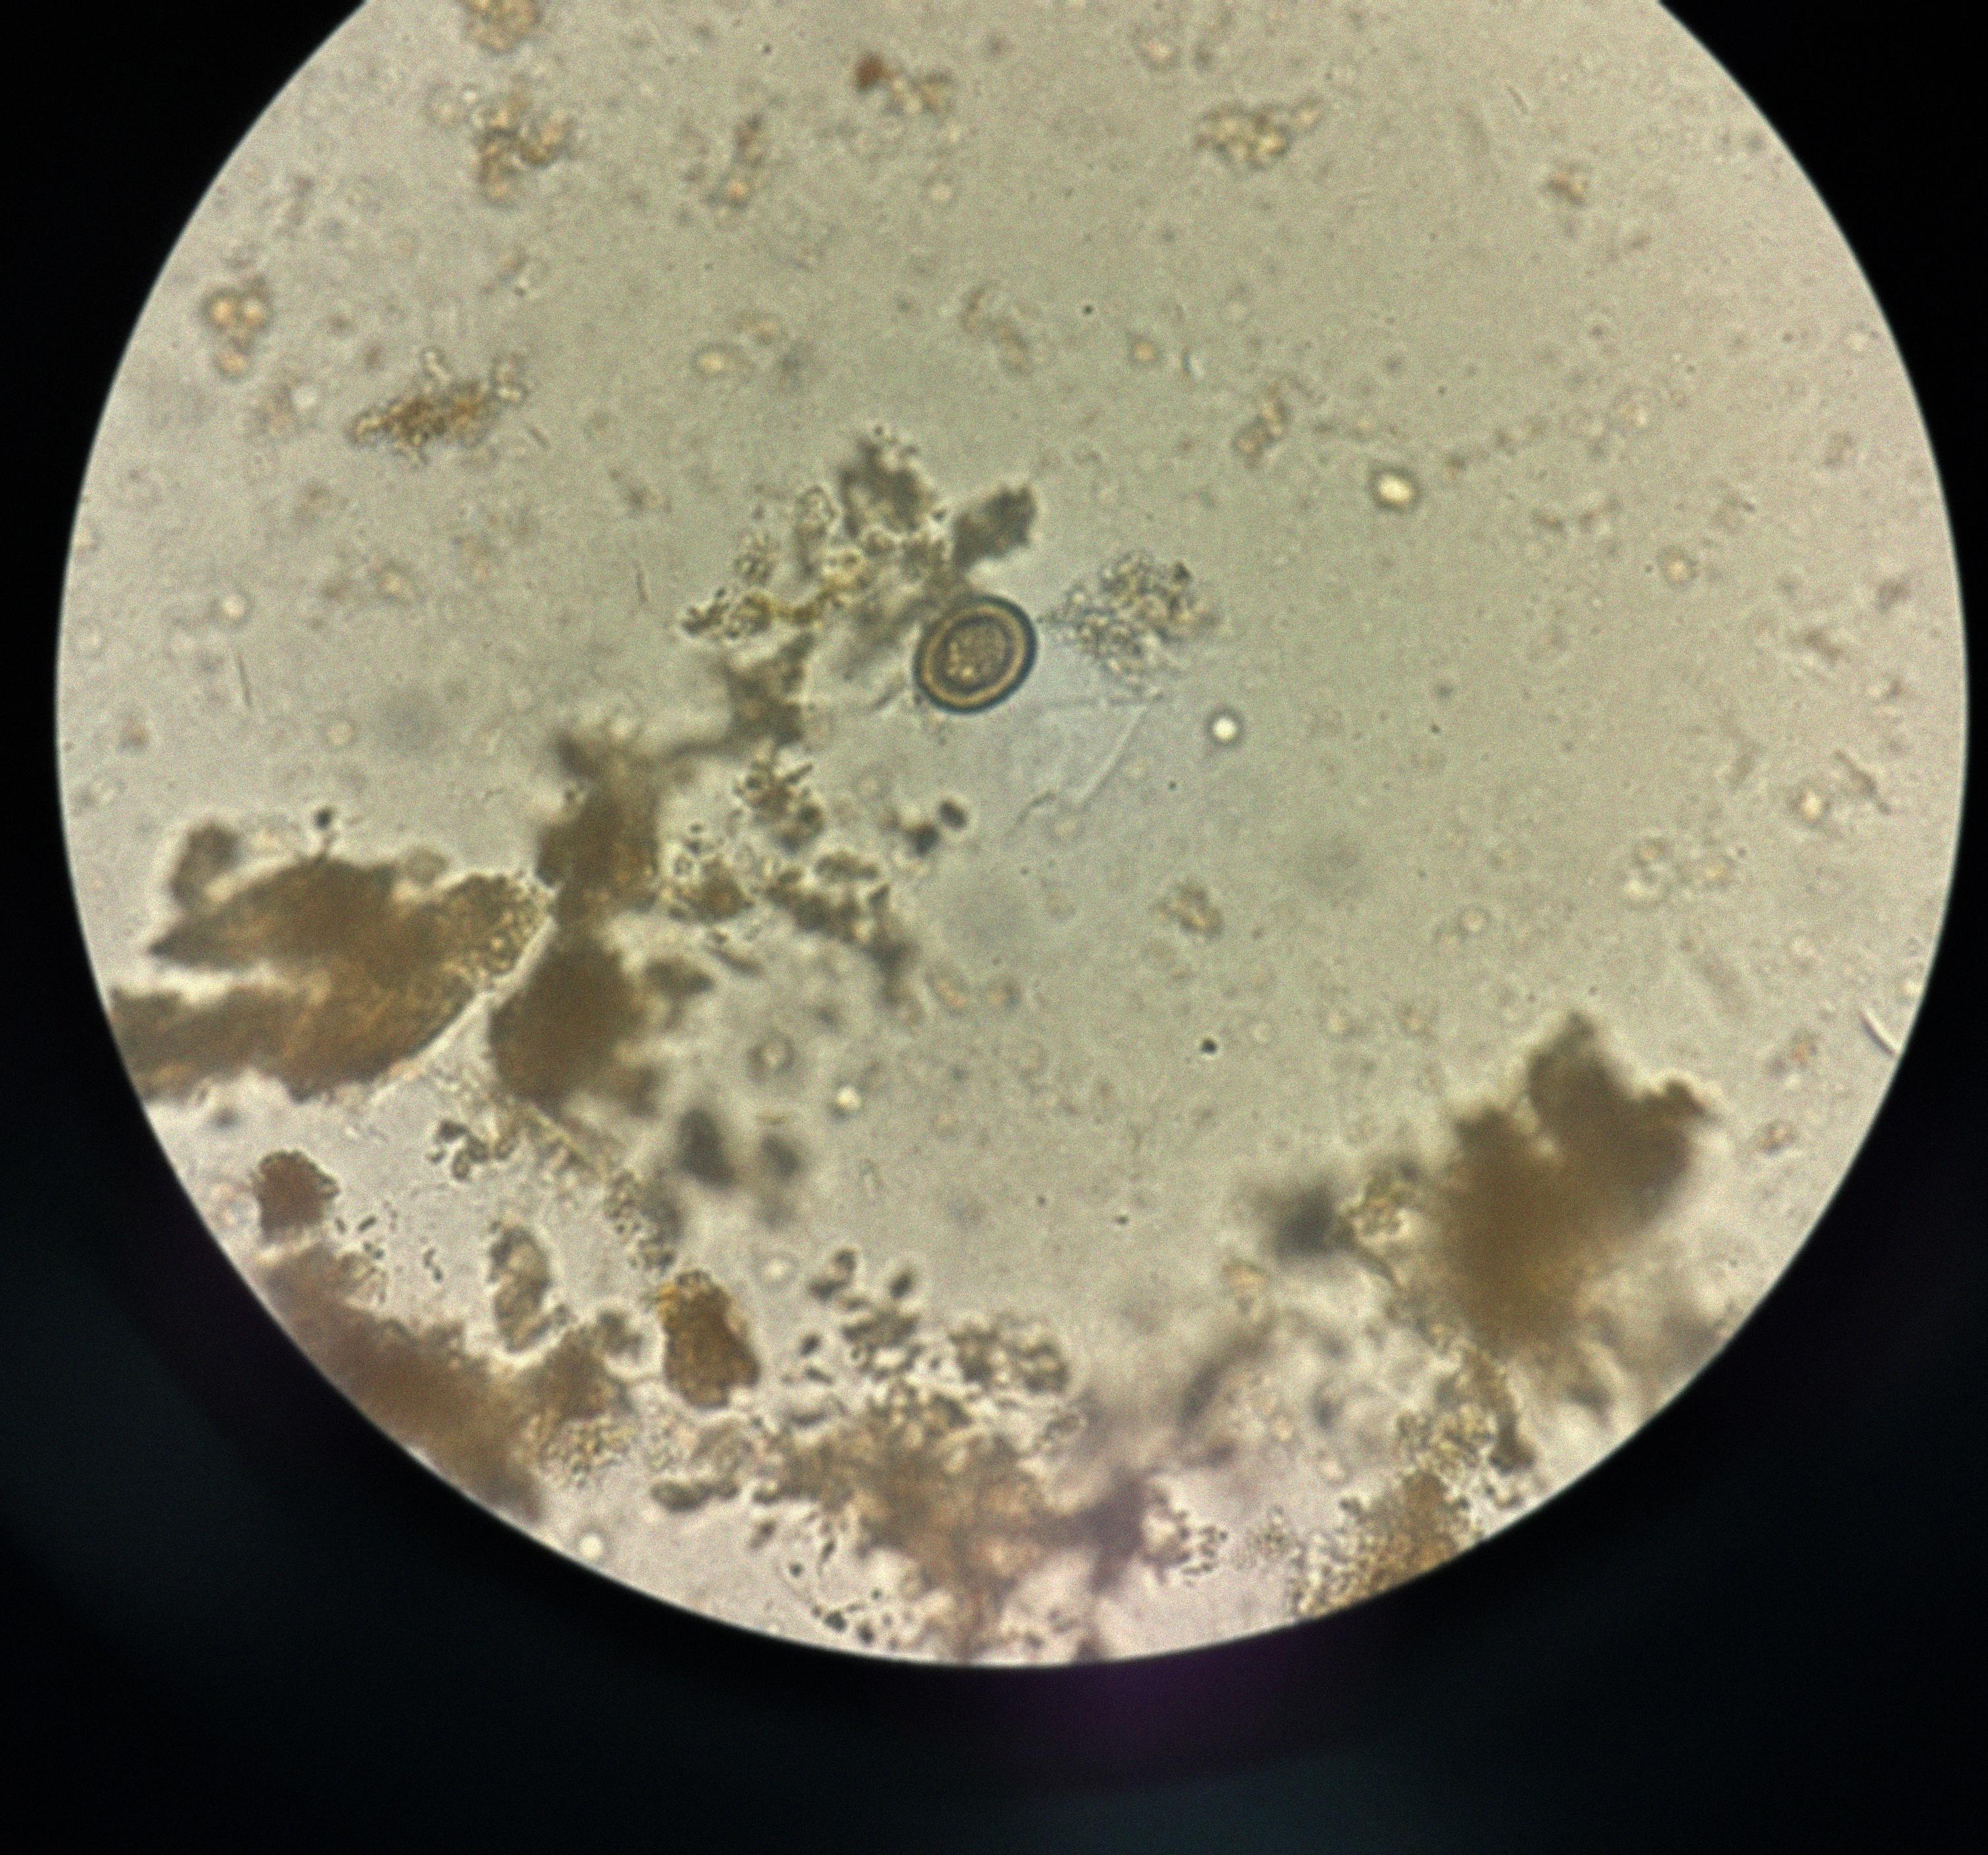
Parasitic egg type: Taenia spp. egg